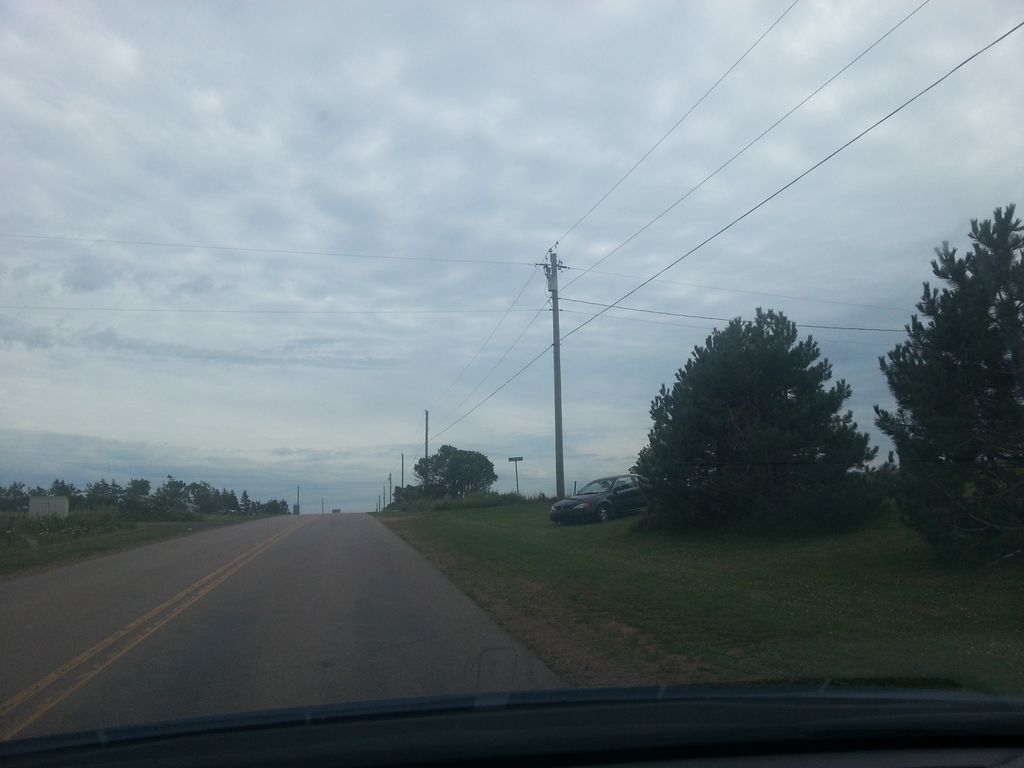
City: charlottetown